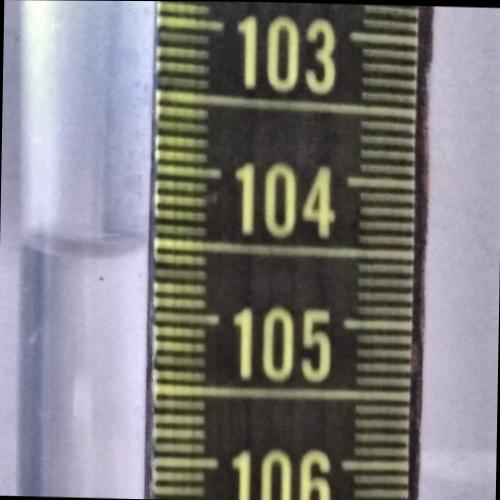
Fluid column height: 104.6 cm